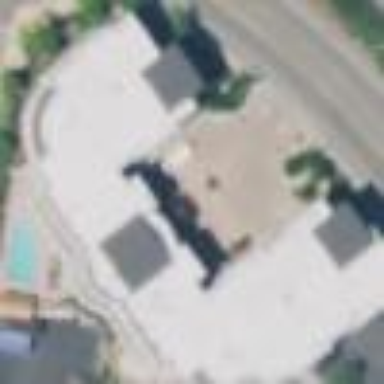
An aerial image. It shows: Hotel building.